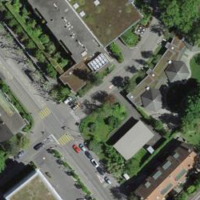
EUNIS habitat code: 53
Species observed at this site:
Cosmos bipinnatus